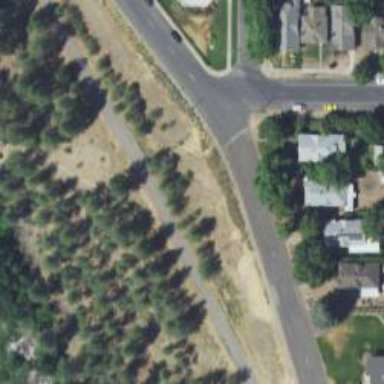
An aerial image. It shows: Residential road with asphalt surface. Sidewalk is present on the left side.